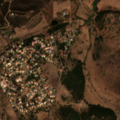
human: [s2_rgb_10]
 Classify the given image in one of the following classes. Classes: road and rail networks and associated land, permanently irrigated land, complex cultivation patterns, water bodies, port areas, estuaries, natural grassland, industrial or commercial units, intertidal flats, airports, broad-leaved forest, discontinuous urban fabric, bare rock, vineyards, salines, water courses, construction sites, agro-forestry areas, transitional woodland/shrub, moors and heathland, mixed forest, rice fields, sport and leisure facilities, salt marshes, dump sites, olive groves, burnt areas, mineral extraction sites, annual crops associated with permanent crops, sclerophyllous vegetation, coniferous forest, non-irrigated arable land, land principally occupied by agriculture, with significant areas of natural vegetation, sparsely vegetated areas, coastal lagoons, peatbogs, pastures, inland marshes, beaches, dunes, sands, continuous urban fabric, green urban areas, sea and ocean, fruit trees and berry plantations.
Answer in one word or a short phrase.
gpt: sport and leisure facilities, non-irrigated arable land, fruit trees and berry plantations, annual crops associated with permanent crops, complex cultivation patterns, land principally occupied by agriculture, with significant areas of natural vegetation, sclerophyllous vegetation